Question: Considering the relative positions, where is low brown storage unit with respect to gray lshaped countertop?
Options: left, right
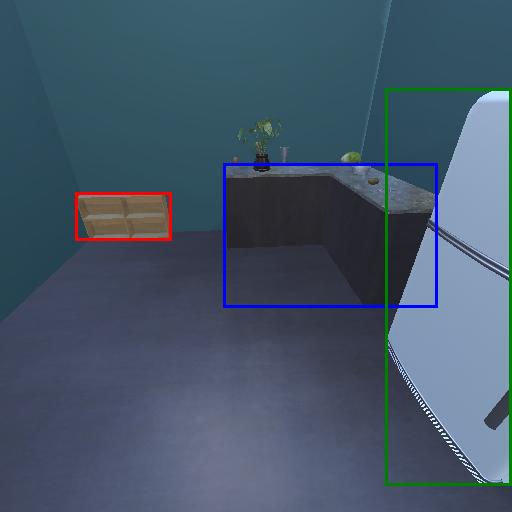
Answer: left